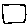
Label: square